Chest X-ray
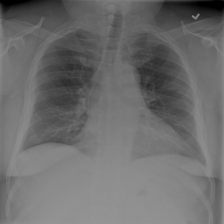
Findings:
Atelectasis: negative
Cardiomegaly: negative
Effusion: negative
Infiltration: negative
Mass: negative
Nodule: negative
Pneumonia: negative
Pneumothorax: negative
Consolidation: negative
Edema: negative
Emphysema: negative
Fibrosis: negative
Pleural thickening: negative
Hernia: negative